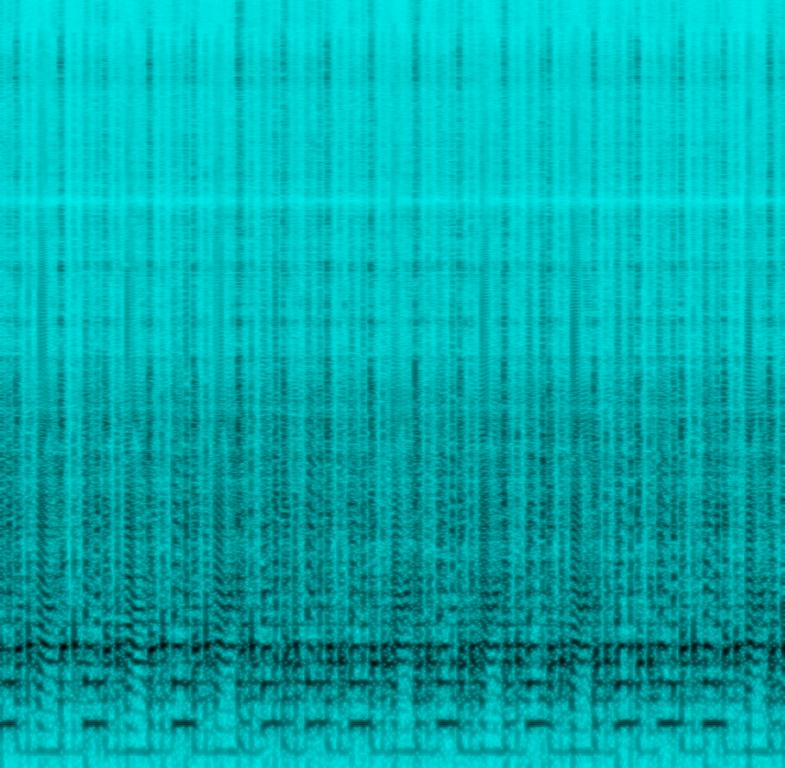
solo performance of a virtuosic didgeridoo player playing a fast beat with complex rhythms. Sounds like beat boxing.